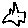
Label: star